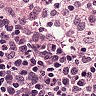
Metastatic tissue present: no